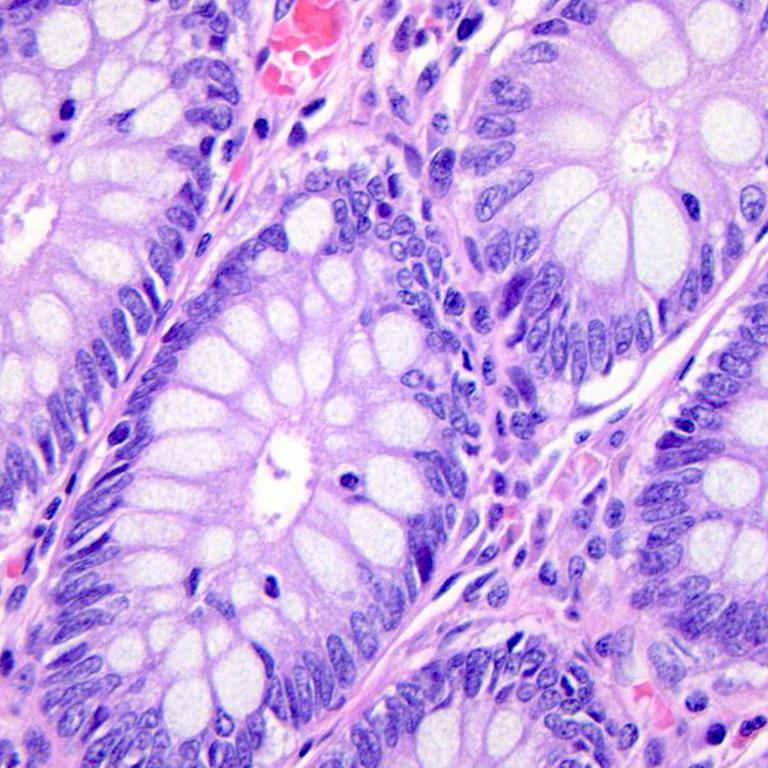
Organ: colon
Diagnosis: benign